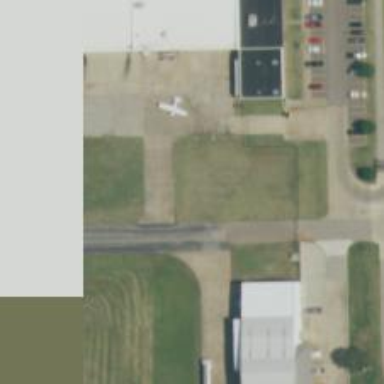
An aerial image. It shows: Image of taxiway at airport.